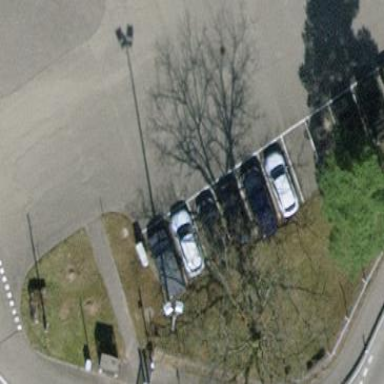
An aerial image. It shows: Parking area.